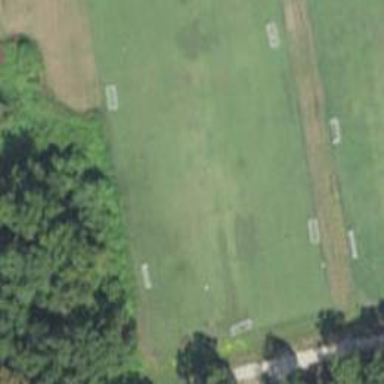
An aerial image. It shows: Soccer pitch for leisureland activities.